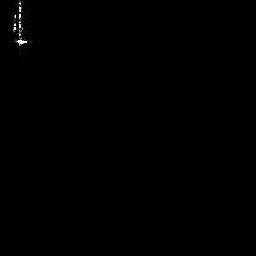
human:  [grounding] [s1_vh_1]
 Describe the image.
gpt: In the satellite image, there is  <ref>1 medium ship </ref> <box>[[3, 0, 11, 17, 0]]</box> located at top left.